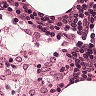
Metastatic tissue present: no